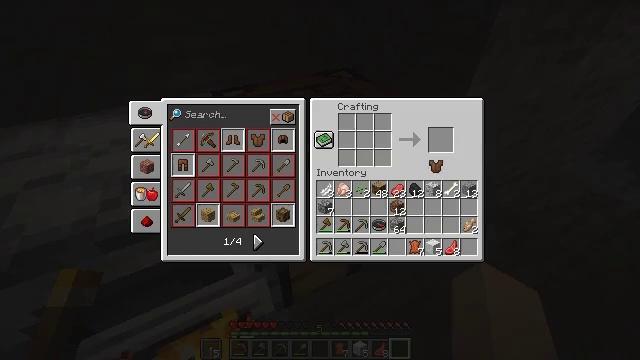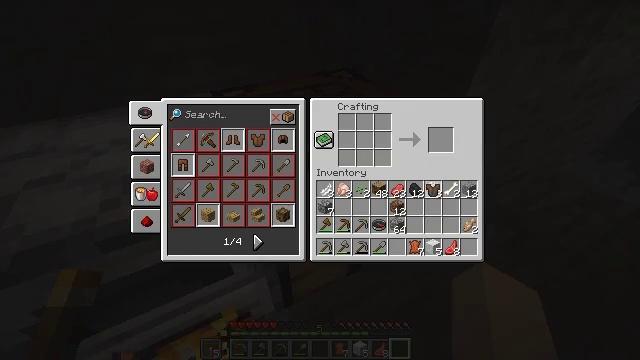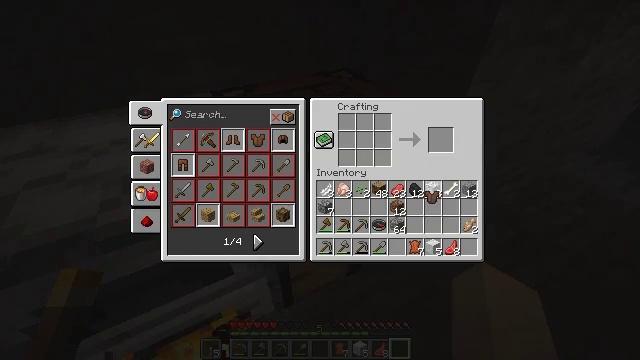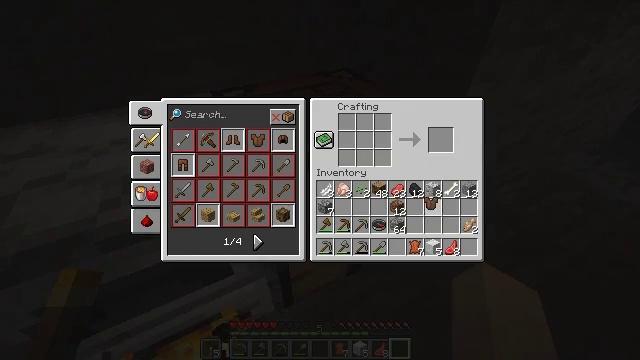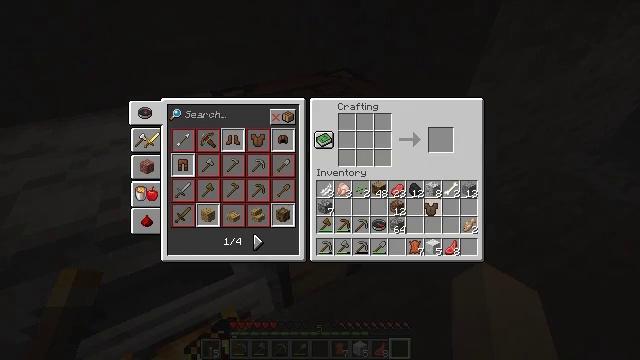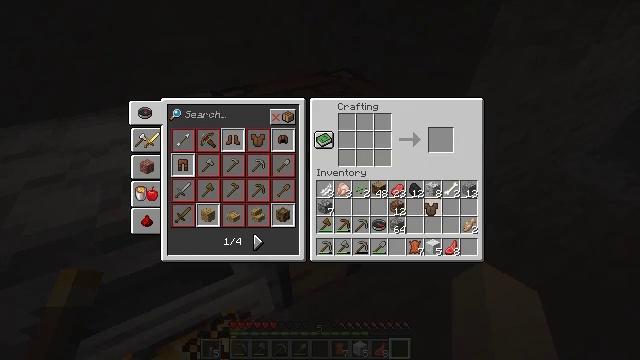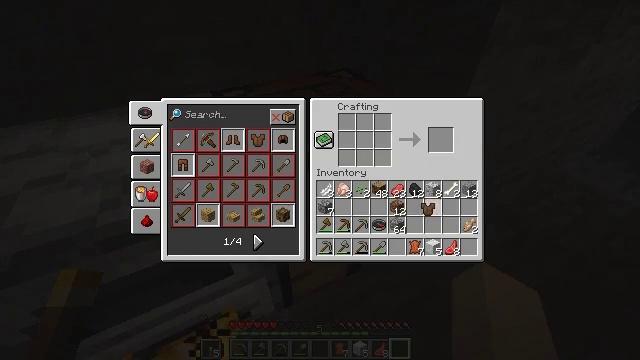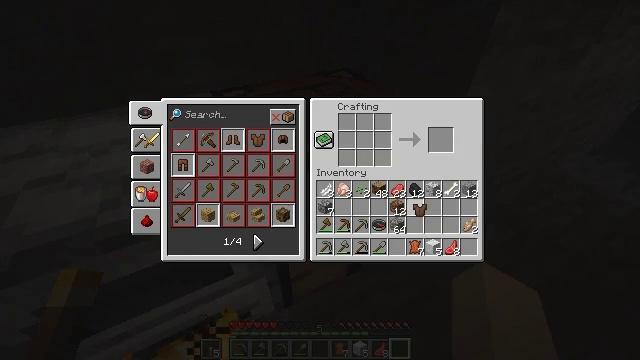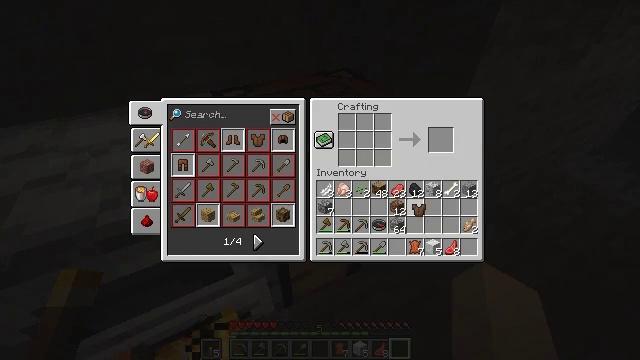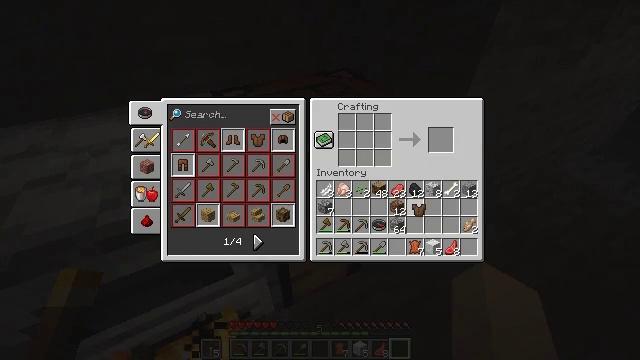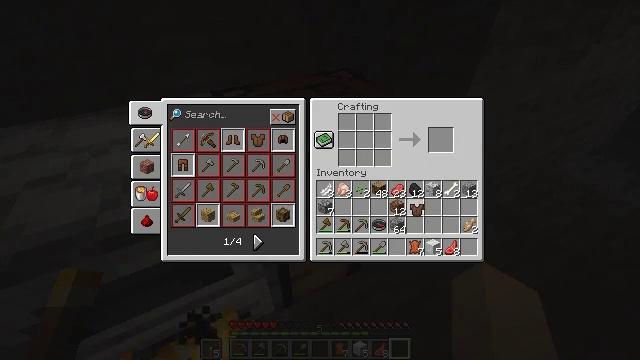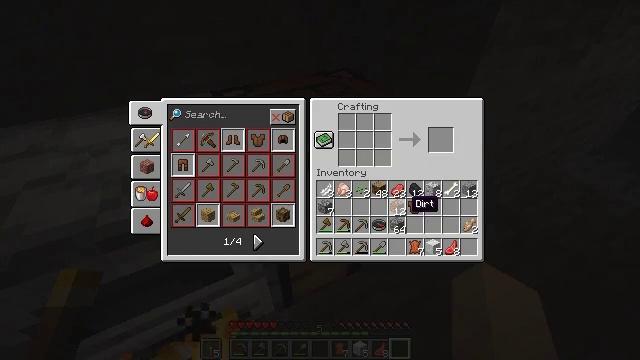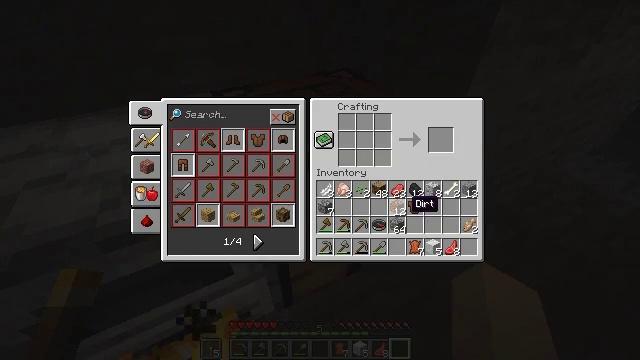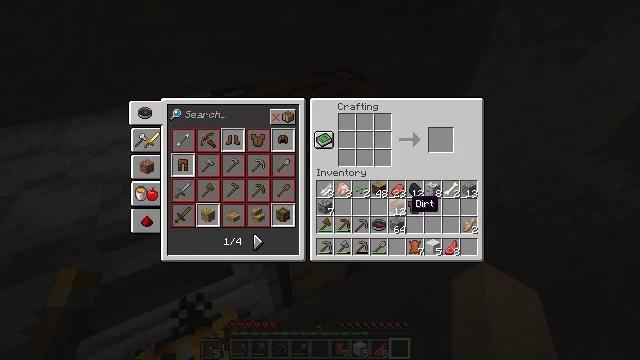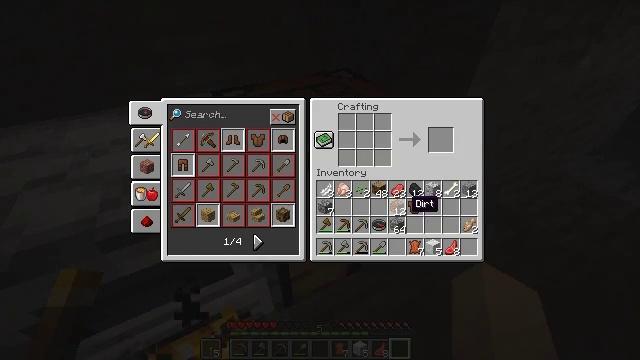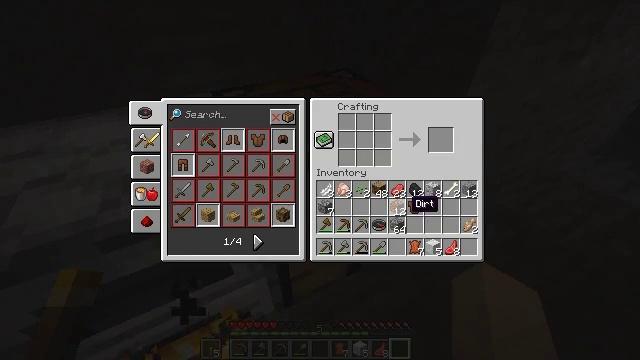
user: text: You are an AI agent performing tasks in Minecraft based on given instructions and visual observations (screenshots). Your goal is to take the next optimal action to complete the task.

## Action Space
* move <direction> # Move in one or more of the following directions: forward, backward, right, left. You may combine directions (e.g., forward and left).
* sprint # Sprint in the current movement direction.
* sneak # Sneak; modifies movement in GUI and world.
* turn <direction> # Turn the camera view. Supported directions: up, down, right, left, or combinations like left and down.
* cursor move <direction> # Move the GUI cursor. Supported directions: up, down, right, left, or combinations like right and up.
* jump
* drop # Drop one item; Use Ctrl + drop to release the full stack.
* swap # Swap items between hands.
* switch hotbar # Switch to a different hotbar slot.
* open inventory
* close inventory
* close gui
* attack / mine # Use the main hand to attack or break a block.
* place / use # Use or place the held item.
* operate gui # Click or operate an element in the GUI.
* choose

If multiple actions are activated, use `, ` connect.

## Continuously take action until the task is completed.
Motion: motion action
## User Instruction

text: Create leather leggings using leather.
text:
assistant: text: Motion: cursor move down, open gui
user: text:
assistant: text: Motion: cursor move down
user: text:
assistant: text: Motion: no_op
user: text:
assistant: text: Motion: no_op
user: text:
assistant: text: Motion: no_op
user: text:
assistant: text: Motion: no_op
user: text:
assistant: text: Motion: cursor move left
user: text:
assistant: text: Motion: operate gui
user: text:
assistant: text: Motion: operate gui
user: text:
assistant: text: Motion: operate gui
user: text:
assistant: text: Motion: cursor move left
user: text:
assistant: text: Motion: no_op
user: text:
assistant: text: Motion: no_op
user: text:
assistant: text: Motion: no_op
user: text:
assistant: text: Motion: no_op
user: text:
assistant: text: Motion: no_op
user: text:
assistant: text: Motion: cursor move left and up
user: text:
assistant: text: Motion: no_op
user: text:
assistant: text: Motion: cursor move left and up
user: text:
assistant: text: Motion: cursor move left and up
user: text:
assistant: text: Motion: cursor move left and up
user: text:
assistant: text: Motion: cursor move left
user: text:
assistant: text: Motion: cursor move left
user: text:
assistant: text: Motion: cursor move left
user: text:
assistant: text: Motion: cursor move up
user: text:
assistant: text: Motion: no_op
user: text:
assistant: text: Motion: cursor move left
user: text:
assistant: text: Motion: cursor move left
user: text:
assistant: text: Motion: no_op
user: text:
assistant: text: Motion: no_op